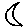
Label: moon